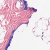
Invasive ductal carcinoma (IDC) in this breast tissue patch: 0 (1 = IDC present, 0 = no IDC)